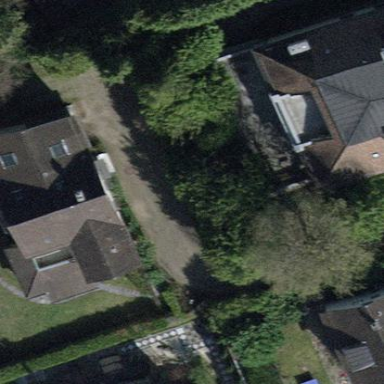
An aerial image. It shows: Building with gabled roof.